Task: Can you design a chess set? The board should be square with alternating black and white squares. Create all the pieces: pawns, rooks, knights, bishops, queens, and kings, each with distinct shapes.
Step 316:
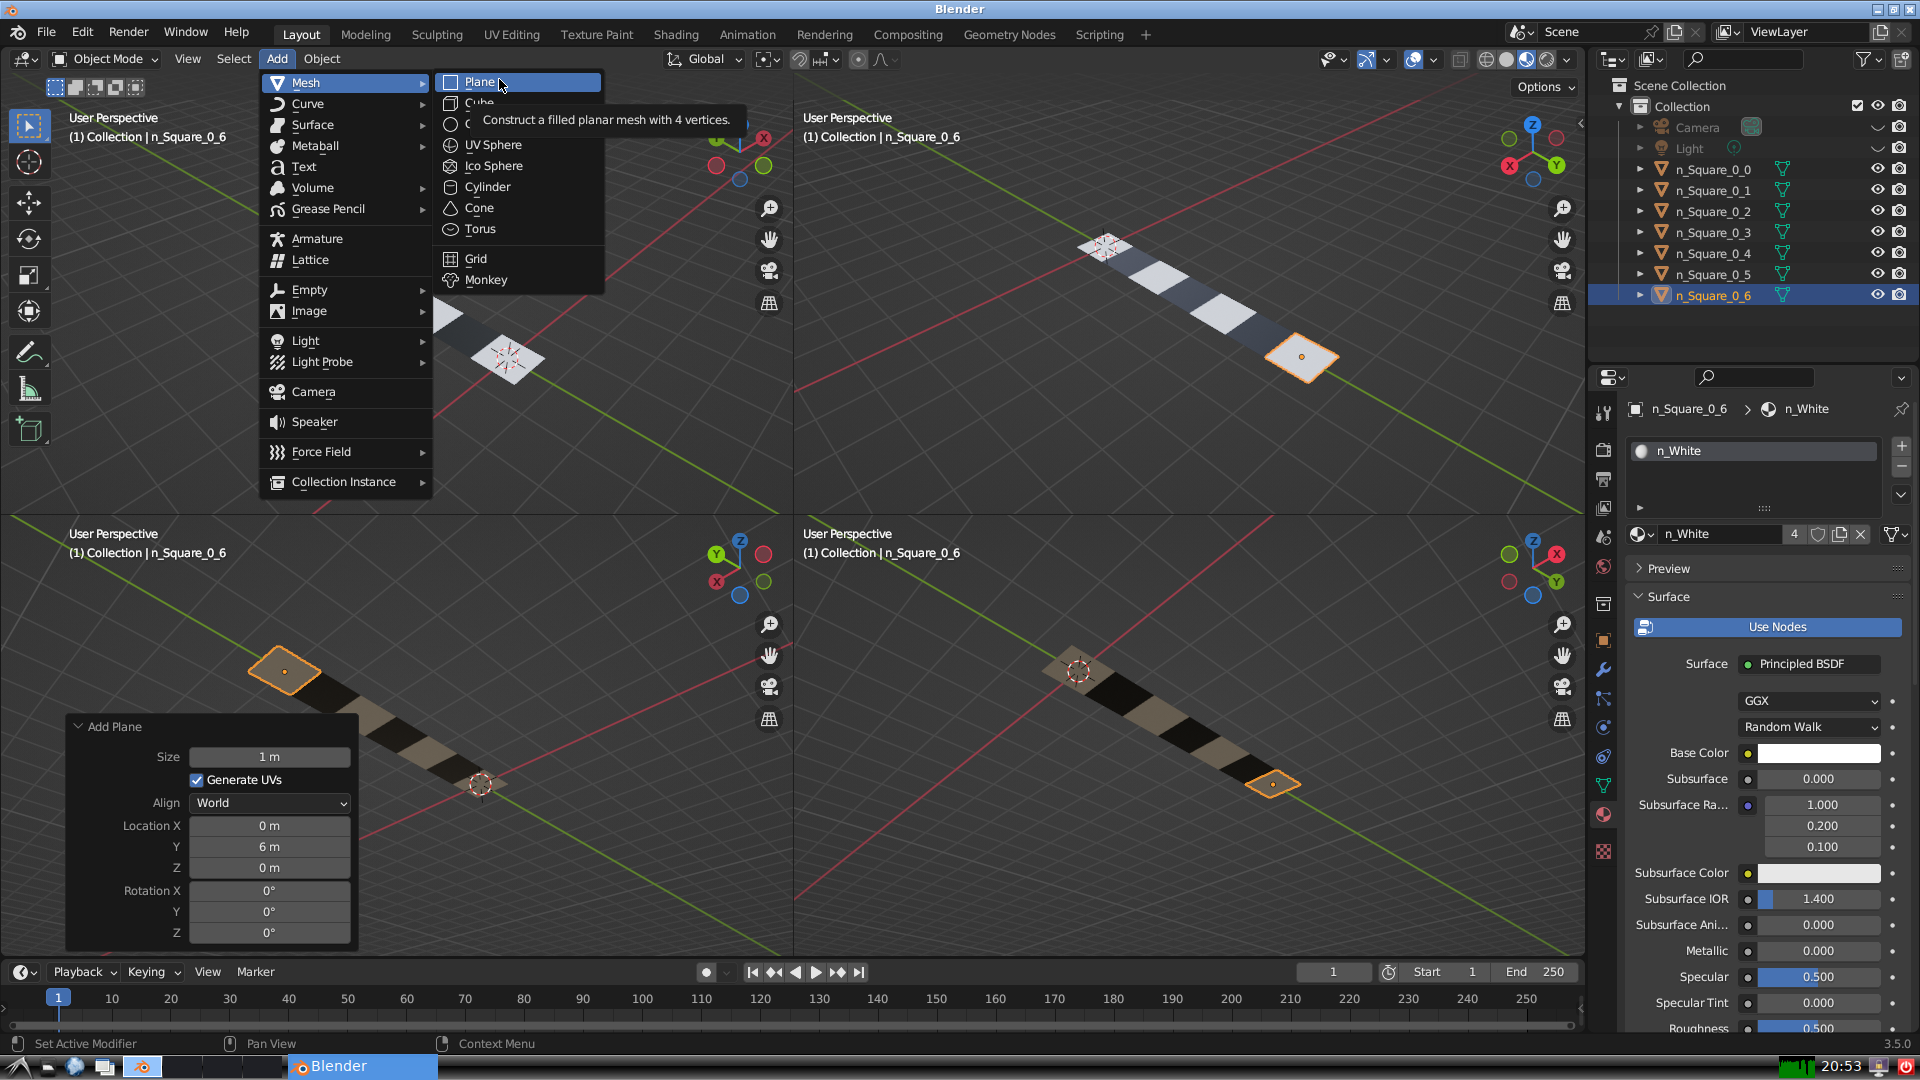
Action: click: no